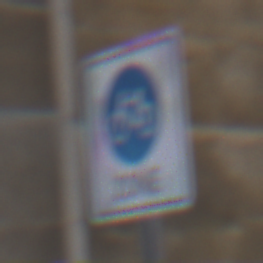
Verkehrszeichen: BeginnFahrradzone
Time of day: Midday
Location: Outdoor (Urban)
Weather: Overcast
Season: NotSpecified
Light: Natural